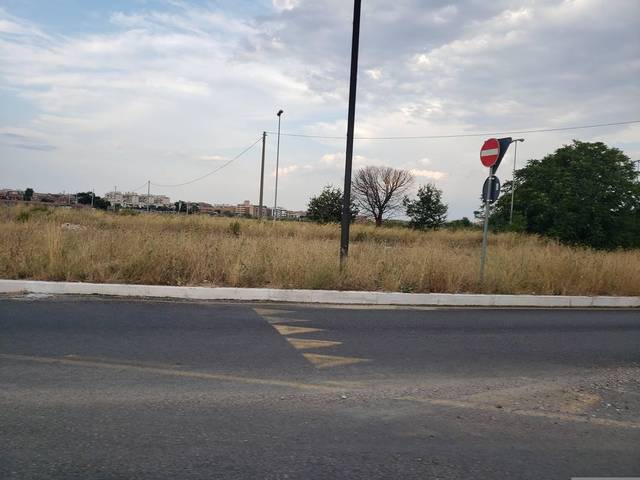
Region: Italy
Coordinates: 41.44, 15.546